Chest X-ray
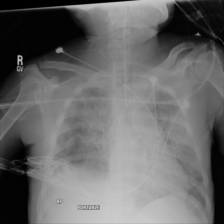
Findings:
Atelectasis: negative
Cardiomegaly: negative
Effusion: negative
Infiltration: positive
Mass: negative
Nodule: negative
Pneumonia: negative
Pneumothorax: negative
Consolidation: negative
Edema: negative
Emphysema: negative
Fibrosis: negative
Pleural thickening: negative
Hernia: negative